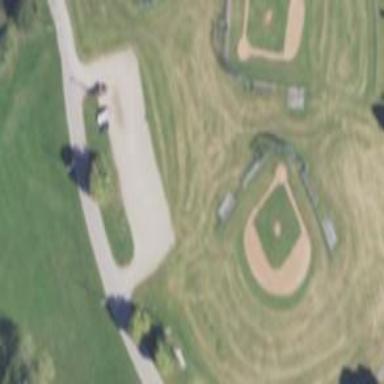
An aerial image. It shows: Baseball pitch for leisure land activities.